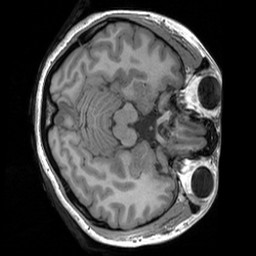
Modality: T1w
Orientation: axial
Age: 26
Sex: female
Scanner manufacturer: siemens
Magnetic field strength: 3 T
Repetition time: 1.9 s
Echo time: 0.00252 s